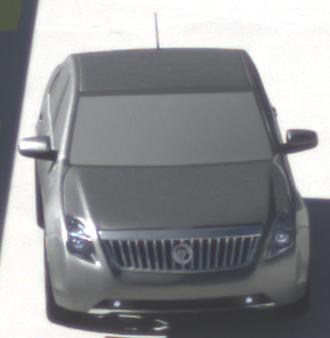
Make: Mercury
Model: Milan
Detailed model: -
Model produced from: 2009
Model produced until: 2010
Doors: 4
Color: gray
Road condition: dry road
Daytime: morning or afternoon
Contrast: high contrast